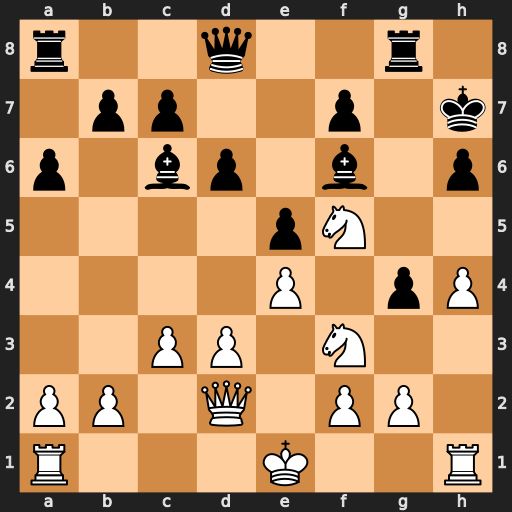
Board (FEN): r2q2r1/1pp2p1k/p1bp1b1p/4pN2/4P1pP/2PP1N2/PP1Q1PP1/R3K2R
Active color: w
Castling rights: KQ
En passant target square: -
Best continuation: Qxh6#